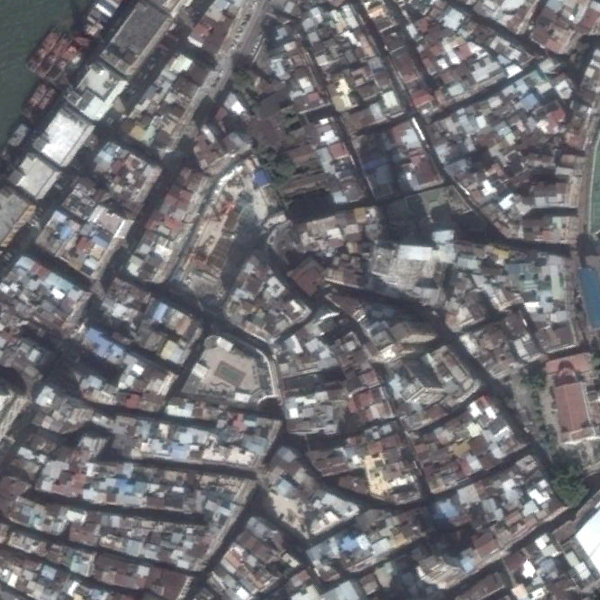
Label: DenseResidential